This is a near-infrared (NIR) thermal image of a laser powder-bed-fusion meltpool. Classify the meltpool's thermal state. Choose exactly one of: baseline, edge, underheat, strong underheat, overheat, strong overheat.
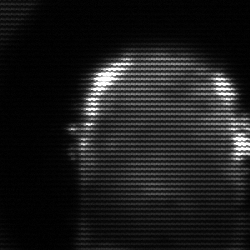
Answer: baseline